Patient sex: M
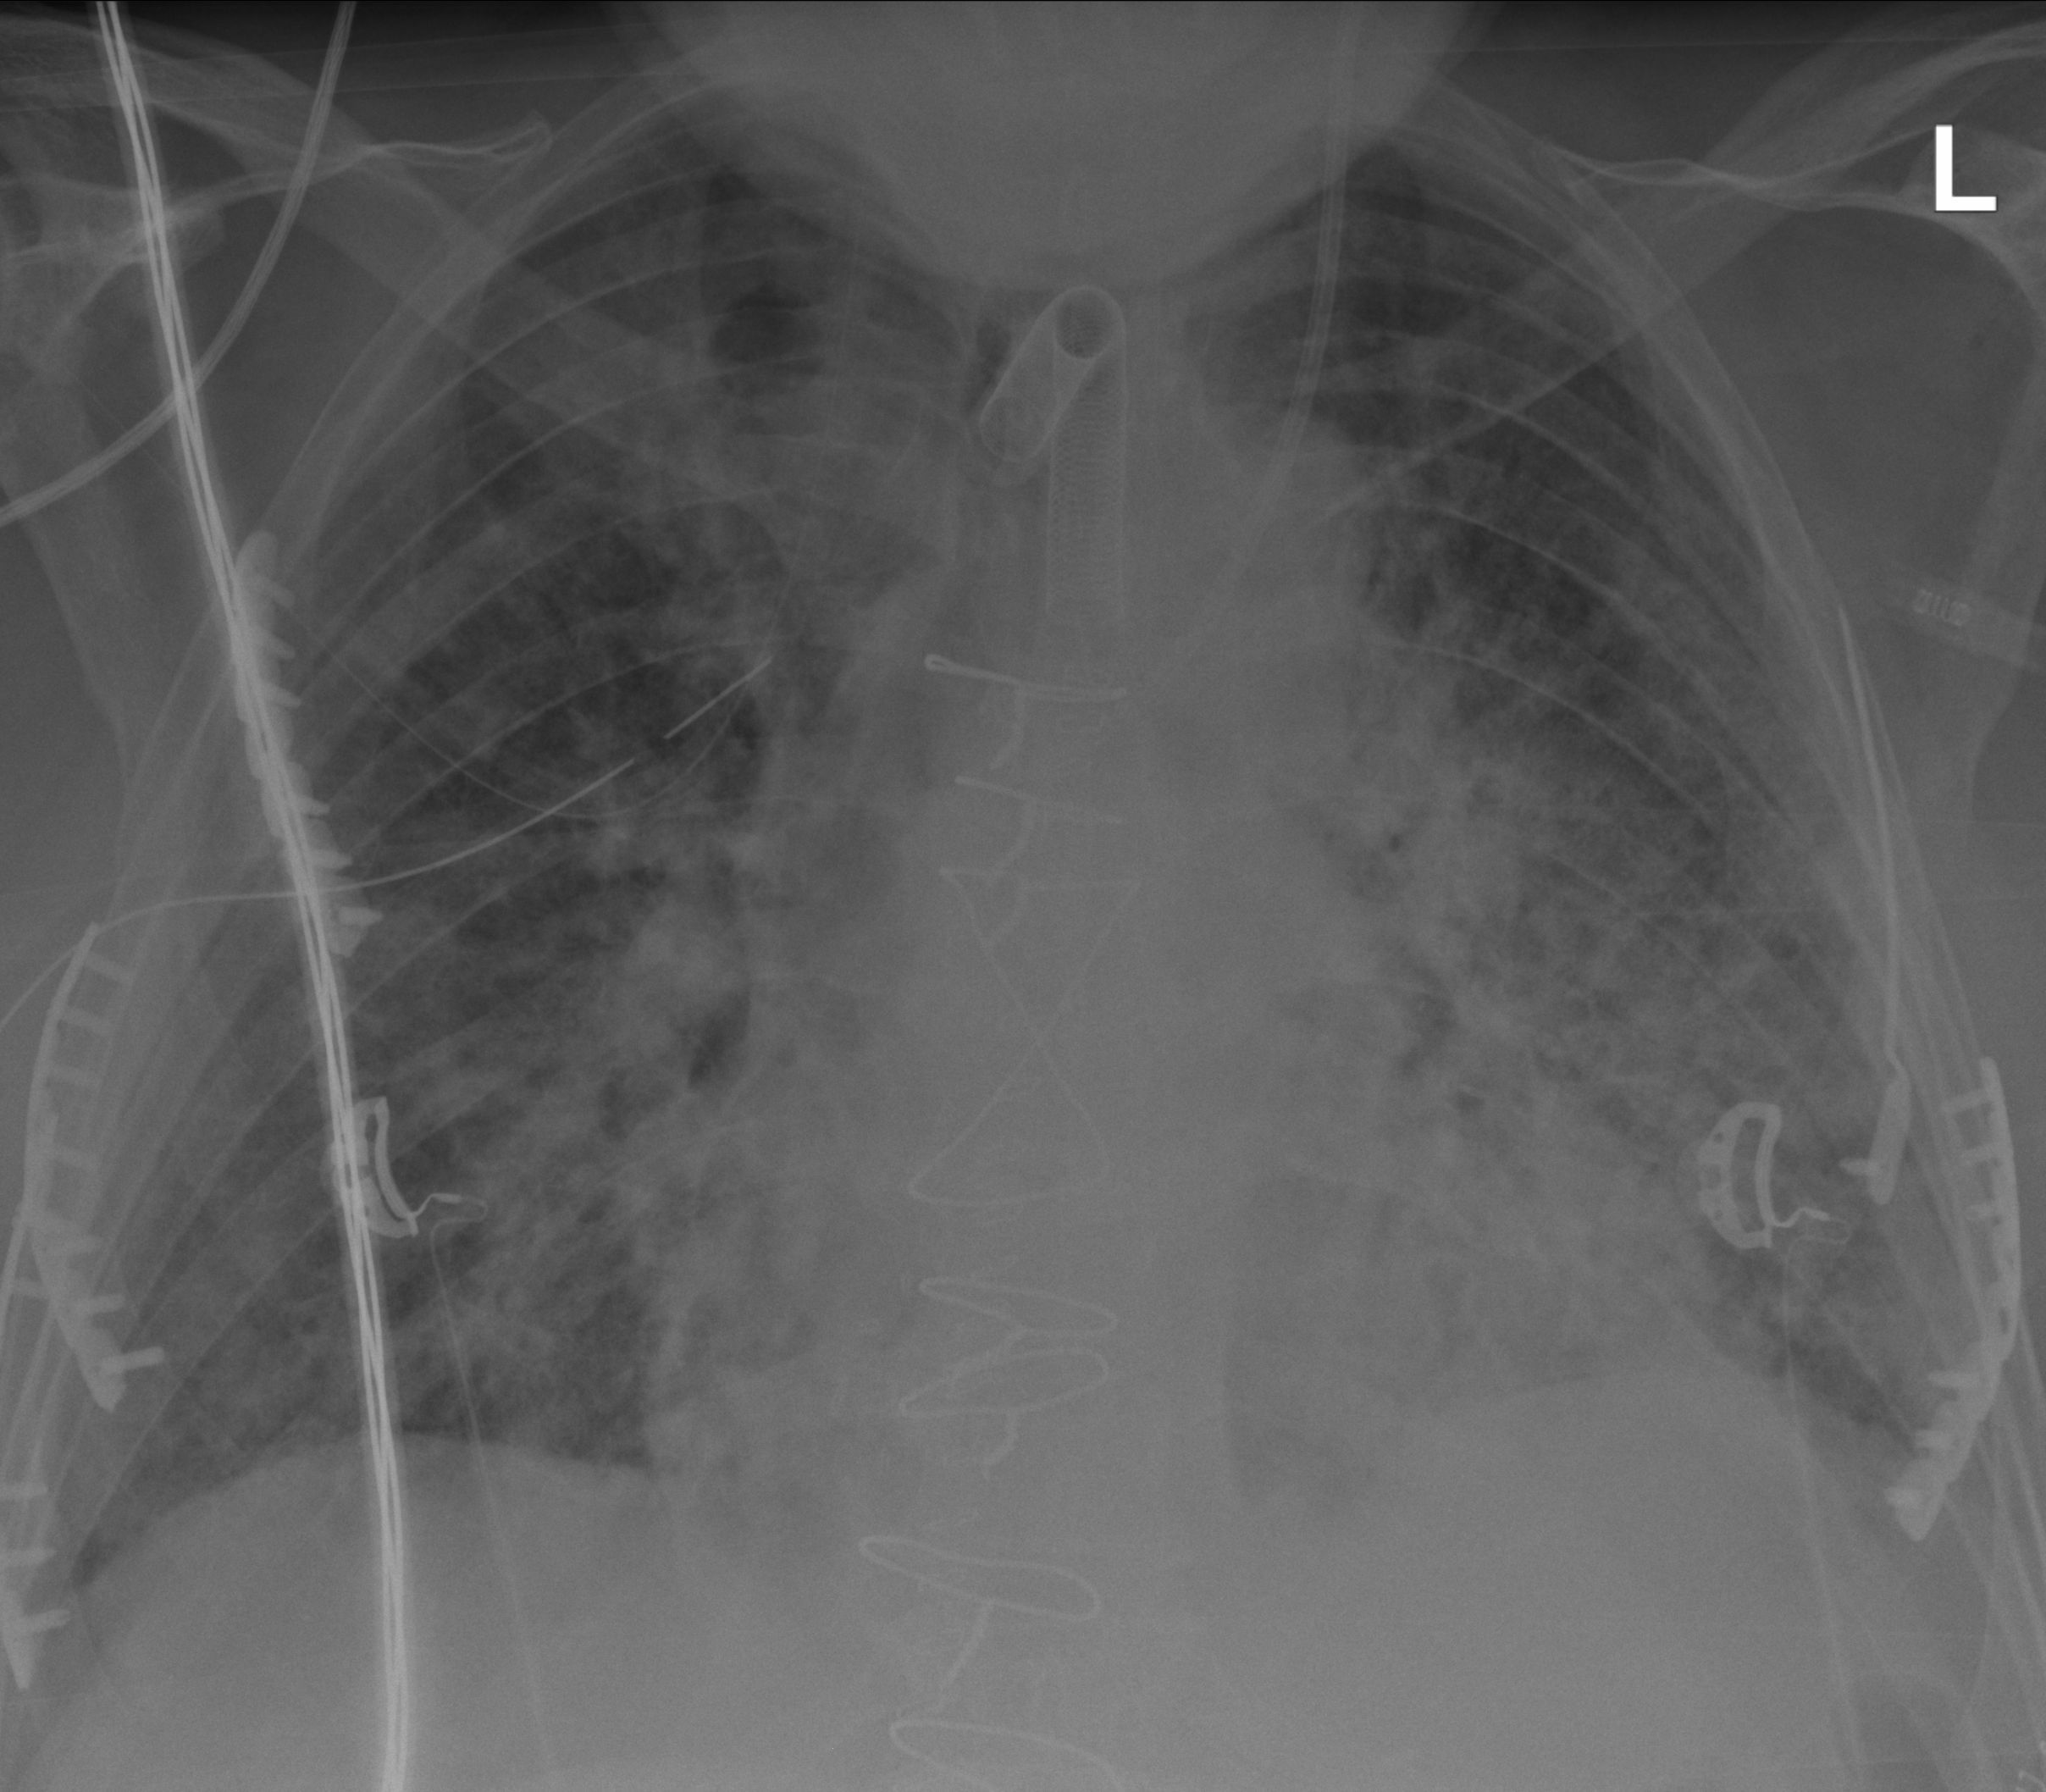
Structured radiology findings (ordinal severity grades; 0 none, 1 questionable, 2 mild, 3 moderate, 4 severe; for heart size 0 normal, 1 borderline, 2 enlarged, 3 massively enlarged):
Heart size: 1
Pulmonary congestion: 2
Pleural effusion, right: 0
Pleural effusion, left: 0
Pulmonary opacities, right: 3
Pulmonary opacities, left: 3
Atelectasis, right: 2
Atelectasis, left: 2